Question: I would like to use ggplot to plot my result of the association of air pollutant with birth weight changes (95%CI).
the format of my data is like this
'''
variable exposure period coef coef_lb coef_ub
PM10 entire pregnancy -27.6 -49.2 -3.8
SO2 entire pregnancy 40 14.2 62.8
NO entire pregnancy -26 -44 -6.4
NO2 entire pregnancy 0 -20 19
PM10 trimester1 -29.4 -49.4 -8
SO2 trimester1 12 -9 31.8
NO trimester1 5.2 -15.2 28.2
NO2 trimester1 -2.2 -23 16.6
PM10 trimester2 -11.8 -35.2 11.2
SO2 trimester2 26.2 2 51.4
NO trimester2 -10.8 -35.2 12.4
NO2 trimester2 -7.4 -27.8 14.6
PM10 trimester3 6.2 -17.6 28.2
SO2 trimester3 0.6 -19 22.4
NO trimester3 -24 -43 -5.4
NO2 trimester3 7 -11.4 26.8
'''
I have four types of air pollutants, exposure period is trimester-specific, and I have the coef, and the lower bound and upper bound of 95%CI.
I want to plot a graph like the one below, can anyone help?

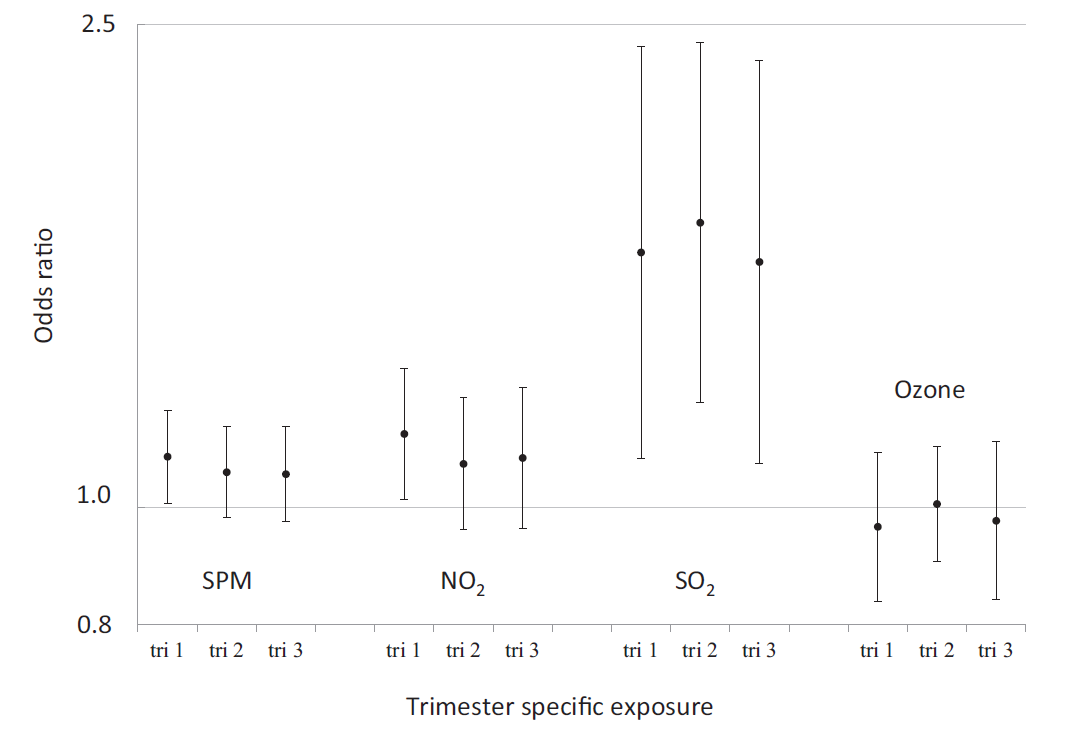
Answer: '''
#get the data.frame
data <- read.table("DATA.csv",header=T,sep=";")
require(ggplot2)
#build and plot ggplot object
g <- ggplot(data=data,aes(x=exposureperiod,y=coef))
g <- g + facet_grid(.~variable)
g <- g + geom_errorbar(aes(ymin=coef_lb,ymax=coef_ub))
g
'''